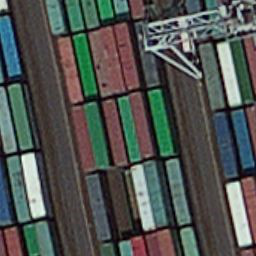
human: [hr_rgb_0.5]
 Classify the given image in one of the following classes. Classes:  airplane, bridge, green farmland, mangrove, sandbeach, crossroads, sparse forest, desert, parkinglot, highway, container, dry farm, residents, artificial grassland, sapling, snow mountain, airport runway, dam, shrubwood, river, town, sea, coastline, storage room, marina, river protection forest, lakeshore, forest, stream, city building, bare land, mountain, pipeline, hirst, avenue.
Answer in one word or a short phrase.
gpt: container